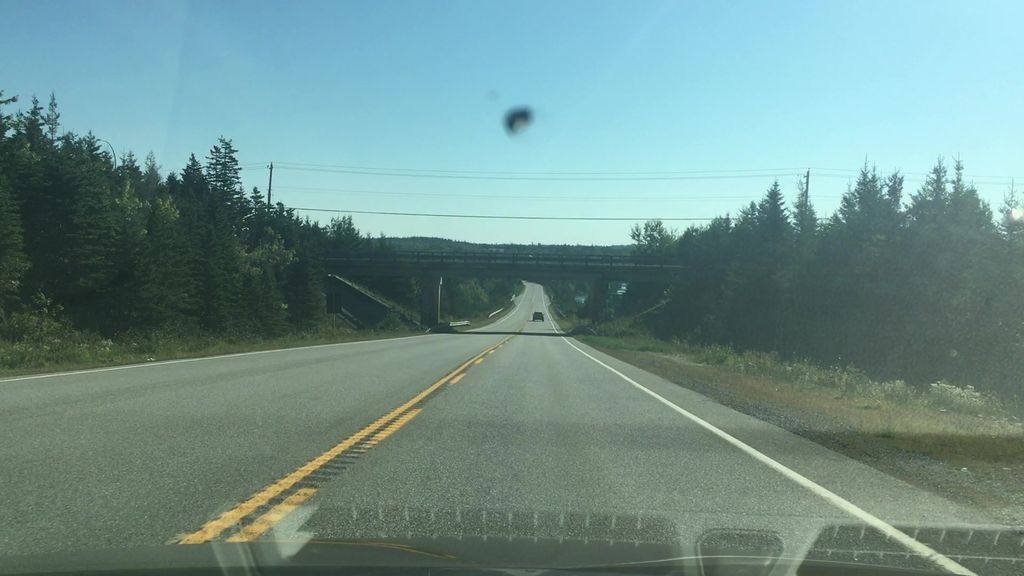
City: halifax